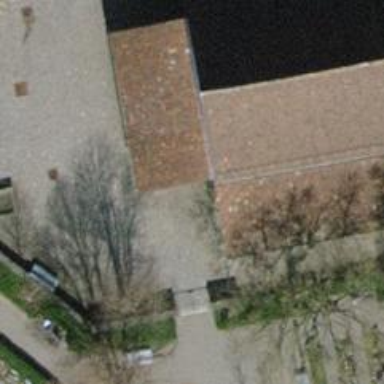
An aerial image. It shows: Brown bench.